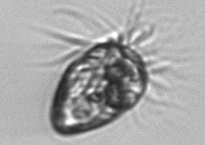
Label: Strombidium_morphotype1